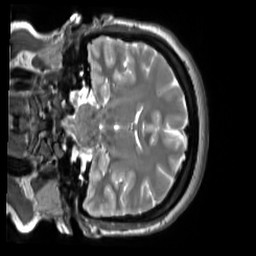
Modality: T2w
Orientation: coronal
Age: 28
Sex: female
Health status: ill
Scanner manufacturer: siemens
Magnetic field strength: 3 T
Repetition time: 2.8 s
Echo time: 0.326 s